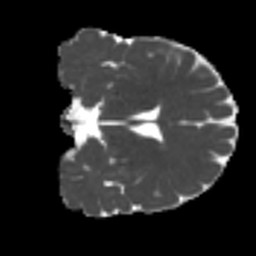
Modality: MD
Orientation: coronal
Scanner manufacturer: siemens
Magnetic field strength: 3 T
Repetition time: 4 s
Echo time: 0.0594 s